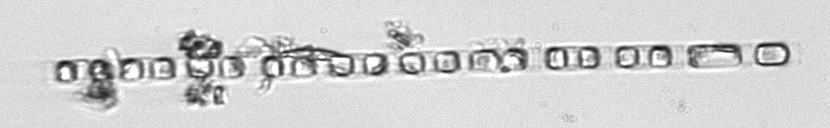
Label: Skeletonema